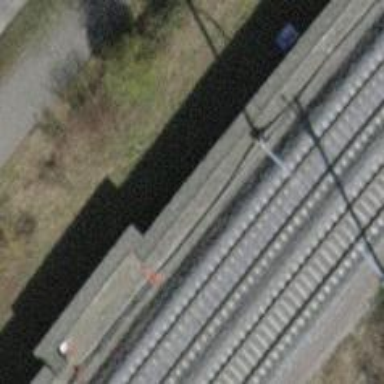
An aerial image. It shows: Gabion noise barrier wall.